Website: apple-inc
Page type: customer-info-address
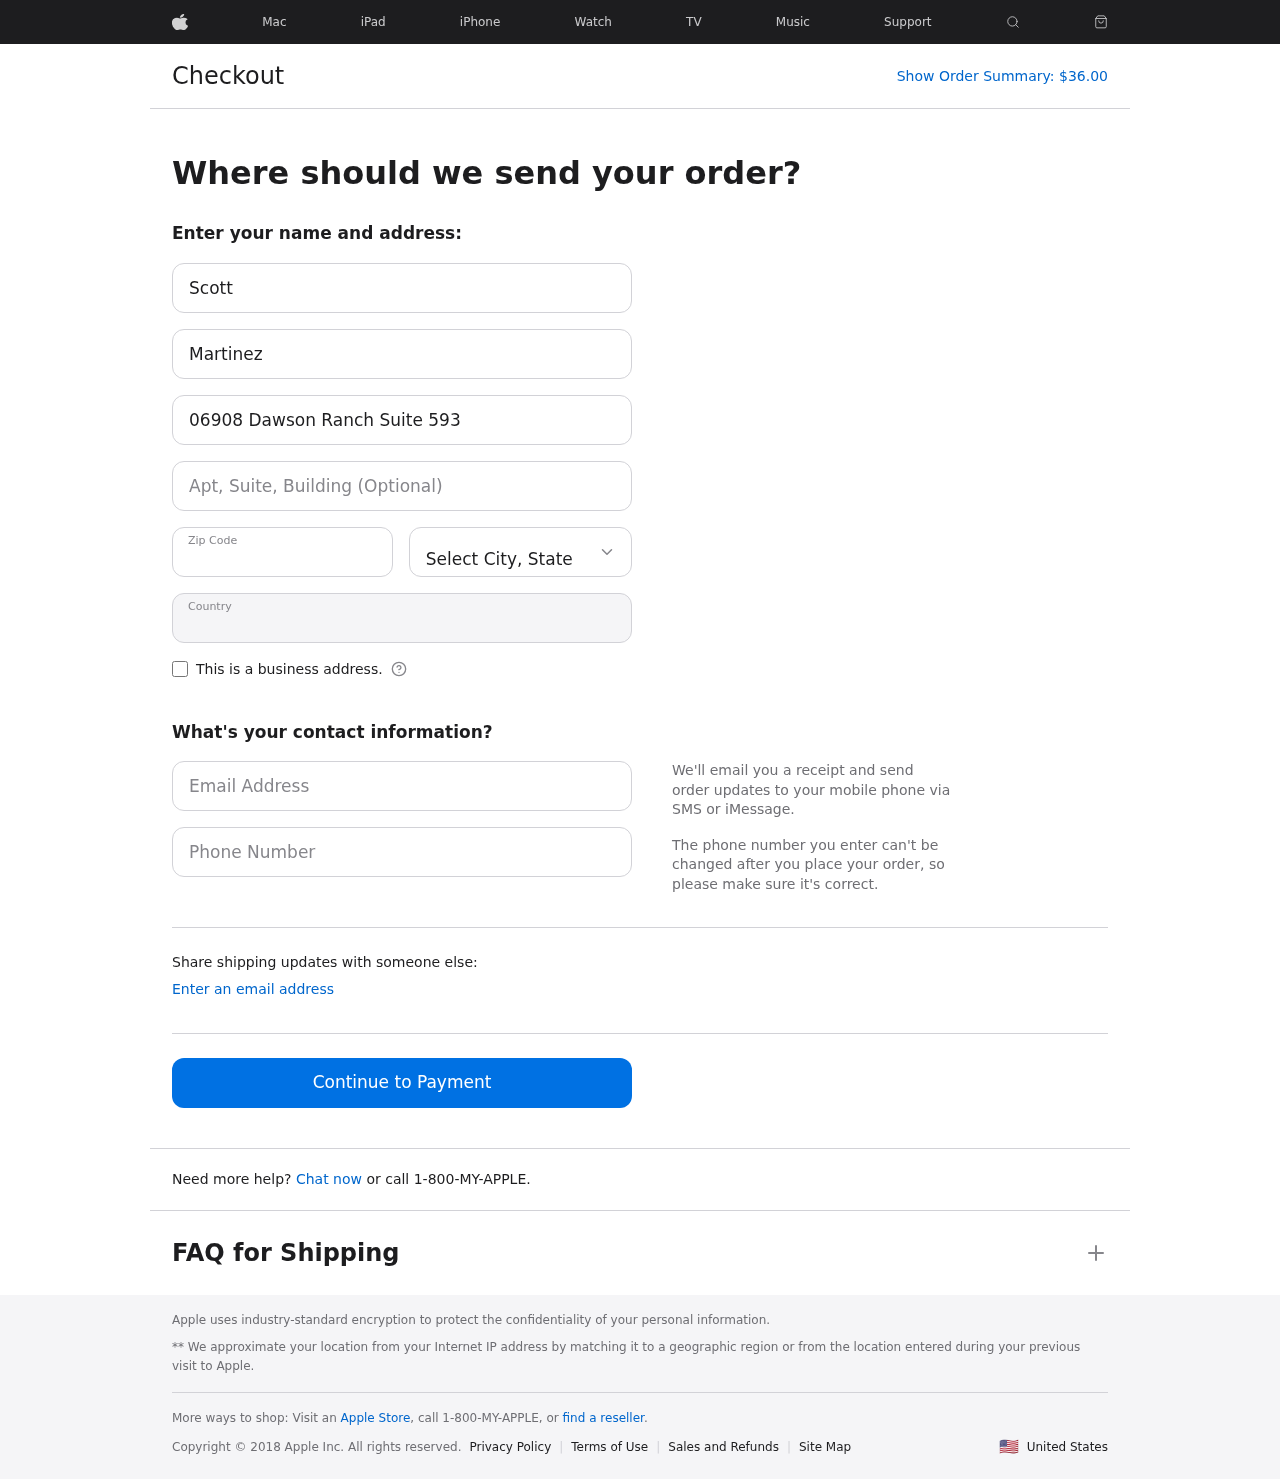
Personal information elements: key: PII_CITY_STATE
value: Amyburgh, SC
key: PII_COUNTRY
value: United States
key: PII_EMAIL
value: scott.martinez@gmail.com
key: PII_FIRSTNAME
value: Scott
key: PII_LASTNAME
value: Martinez
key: PII_PHONE
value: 4858826904
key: PII_POSTCODE
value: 43155
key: PII_STREET
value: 06908 Dawson Ranch Suite 593
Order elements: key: ORDER_TOTAL
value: $36.00